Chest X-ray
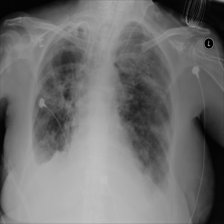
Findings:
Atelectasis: negative
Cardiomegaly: negative
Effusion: positive
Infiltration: negative
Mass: negative
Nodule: negative
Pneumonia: negative
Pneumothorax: negative
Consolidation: negative
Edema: negative
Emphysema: negative
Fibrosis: negative
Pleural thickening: negative
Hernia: negative